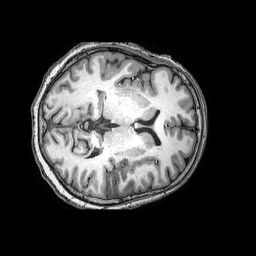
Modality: T1w
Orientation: axial
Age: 55
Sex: female
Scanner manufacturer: philips
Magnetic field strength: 3 T
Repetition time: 0.007126 s
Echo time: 0.003269 s